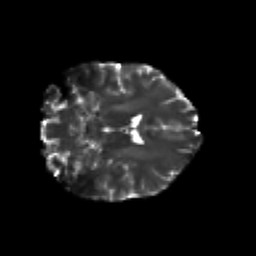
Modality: T2w
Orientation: coronal
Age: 21
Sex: female
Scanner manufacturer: siemens
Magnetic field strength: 3 T
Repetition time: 3.5 s
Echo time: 0.125 s